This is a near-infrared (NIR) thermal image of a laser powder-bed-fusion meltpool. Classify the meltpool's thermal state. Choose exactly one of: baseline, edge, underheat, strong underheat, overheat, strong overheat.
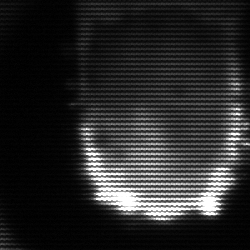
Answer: baseline